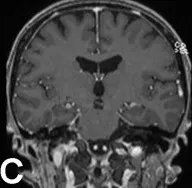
Magnetic resonance T1WI contrast enhanced images and photograph show treatment results in a 54-year old woman with facial nerve paresis after a subtotal resection of a vestibular schwannoma.
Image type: radiology (mri)